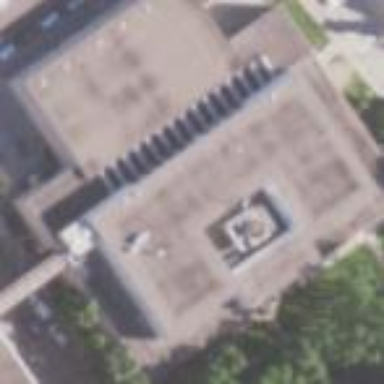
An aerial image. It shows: Building with flat gray asphalt roof. The building has antique white color.